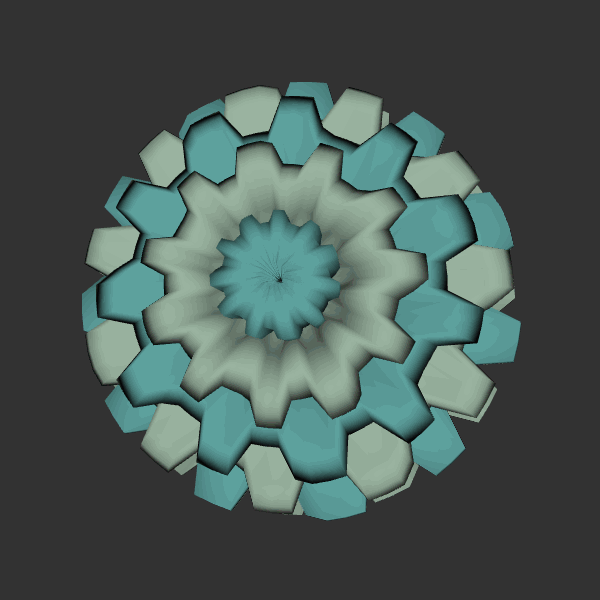
Background: dark